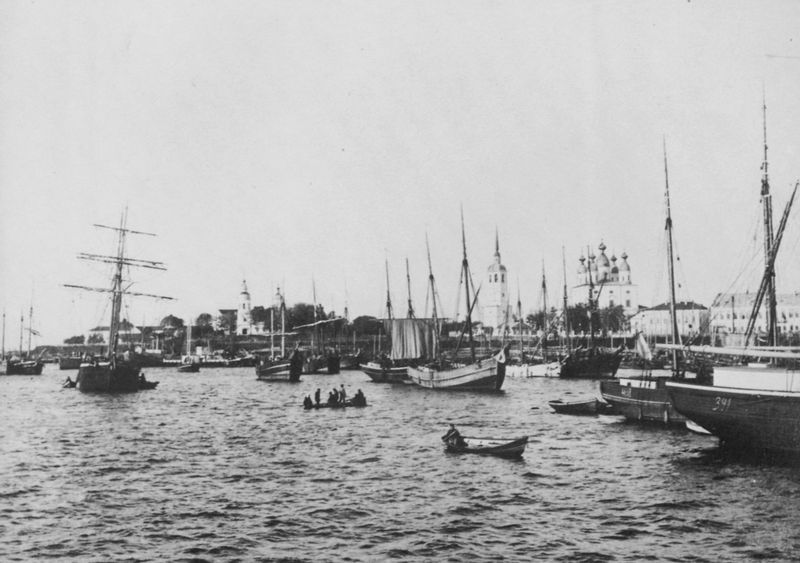
Titel: Die Wolga bei Jaroslawl und bei Nischnij-Nowgorod
Künstler: Russischer Photograph
Standort: Stockholm
Institution: Kunglia Bibliothek
Schlagwörter: himmel, mann, meer, wasser, weiß, bäume, kirchturm, menschen, see, stadt, schwarz, horizont, häuser, kirche, boot, boote, kahn, ruder, turm, schiff, schiffe, segel, segelschiffe, wellen, segelschiff, hafen, masten, baumkronen, segelboote, foto, fotografie, kirchen, stolz, türme, fischerboote, leuchtturm, schwarz-weiss, reichtum, bodensee, heck, hamburg, petersburg, asten, danzig, jollen, norddeich, kleines boot, spitzer kirchturm, bug